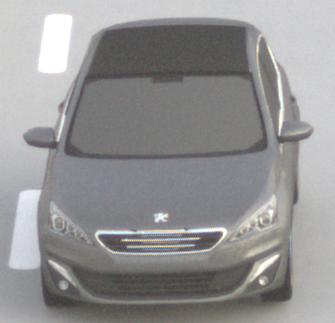
Make: Peugeot
Model: 308 VTi 82
Detailed model: 308 (II)
Model produced from: 2013/09
Model produced until: 2014/11
Doors: 5
Color: gray
Road condition: dry road
Daytime: sunrise or sunset
Contrast: low contrast